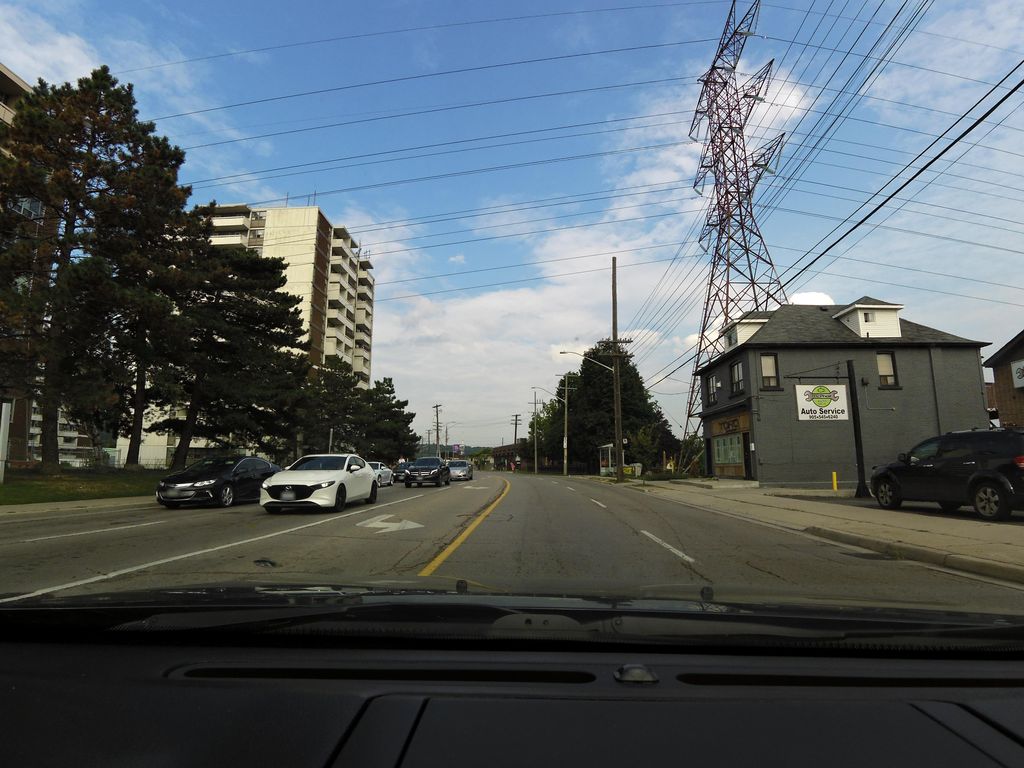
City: hamilton